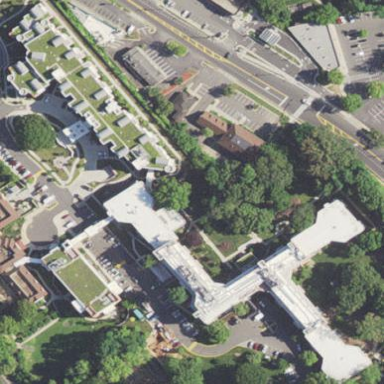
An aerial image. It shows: Building.